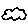
Label: cloud